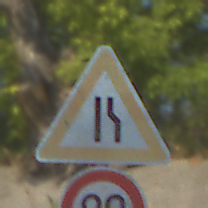
Verkehrszeichen: EinseitigVerengteFahrbahnRechts
Zusatzzeichen unten: Geschwindigkeit80
Umgebung: Outdoor, Nature
Tageszeit: MorningAfternoon
Wetter: PartlyCloudy
Licht: Natural
Jahreszeit: NotSpecified
Kontrast: HighContrast